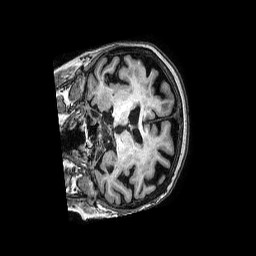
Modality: T1w
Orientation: coronal
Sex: female
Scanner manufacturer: philips
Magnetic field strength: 3 T
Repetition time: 0.007017 s
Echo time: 0.003253 s